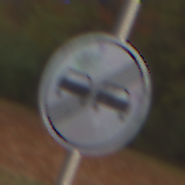
Verkehrszeichen: EndeUeberholverbot
Umgebung: Outdoor, Nature
Tageszeit: Midday
Wetter: Overcast
Licht: Natural
Jahreszeit: Autumn
Kontrast: LowContrast